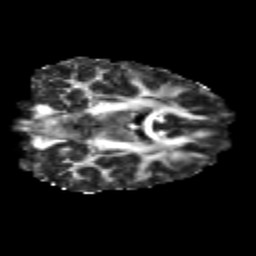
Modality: FA
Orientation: coronal
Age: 21
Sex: female
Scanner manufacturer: siemens
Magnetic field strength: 3 T
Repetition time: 3.5 s
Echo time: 0.113 s